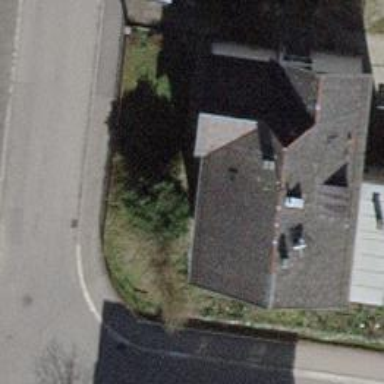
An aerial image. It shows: Building with apartments featuring tiled roof.